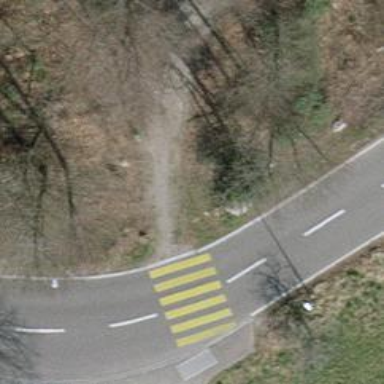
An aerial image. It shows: Compacted path with excellent trail visibility.